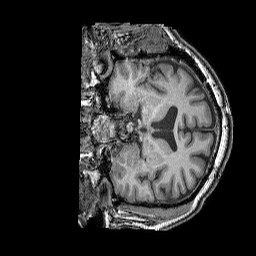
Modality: T1w
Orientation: coronal
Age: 49
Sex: male
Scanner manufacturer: siemens
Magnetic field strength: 3 T
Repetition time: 2.25 s
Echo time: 0.00411 s